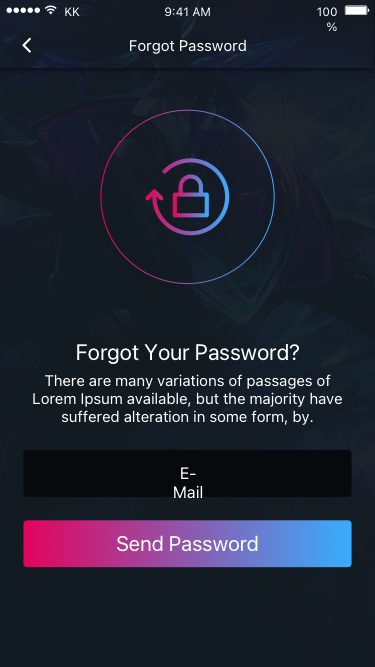
Text in this UI design:
9:41 AM
KK
100%
Forgot Your Password?
There are many variations of passages of Lorem Ipsum available, but the majority have suffered alteration in some form, by.
Send Password
E-Mail
Forgot Password